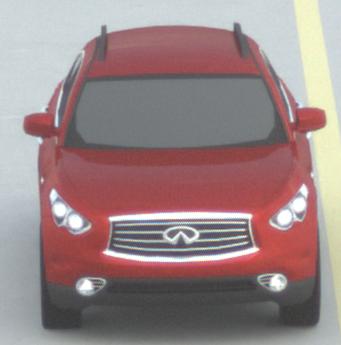
Make: Infiniti
Model: FX 37
Detailed model: FX (S51)
Model produced from: 2012/07
Model produced until: 2013/10
Doors: 5
Color: red
Road condition: dry road
Daytime: midday
Contrast: low contrast